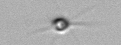
Label: Calciopappus